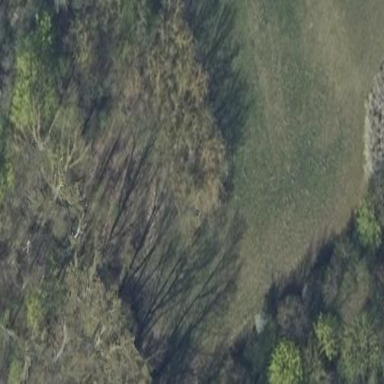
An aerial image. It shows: Patch of scrub vegetation.